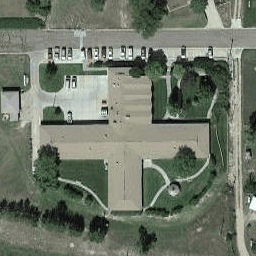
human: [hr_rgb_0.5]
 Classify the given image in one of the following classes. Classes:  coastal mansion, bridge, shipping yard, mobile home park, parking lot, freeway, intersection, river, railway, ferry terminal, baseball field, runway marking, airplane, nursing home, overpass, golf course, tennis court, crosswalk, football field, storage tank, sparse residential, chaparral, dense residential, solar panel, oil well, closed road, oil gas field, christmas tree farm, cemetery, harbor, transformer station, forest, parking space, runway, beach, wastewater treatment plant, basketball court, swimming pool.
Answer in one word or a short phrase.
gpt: nursing home